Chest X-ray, AP view. Patient: 15 years old, sex M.
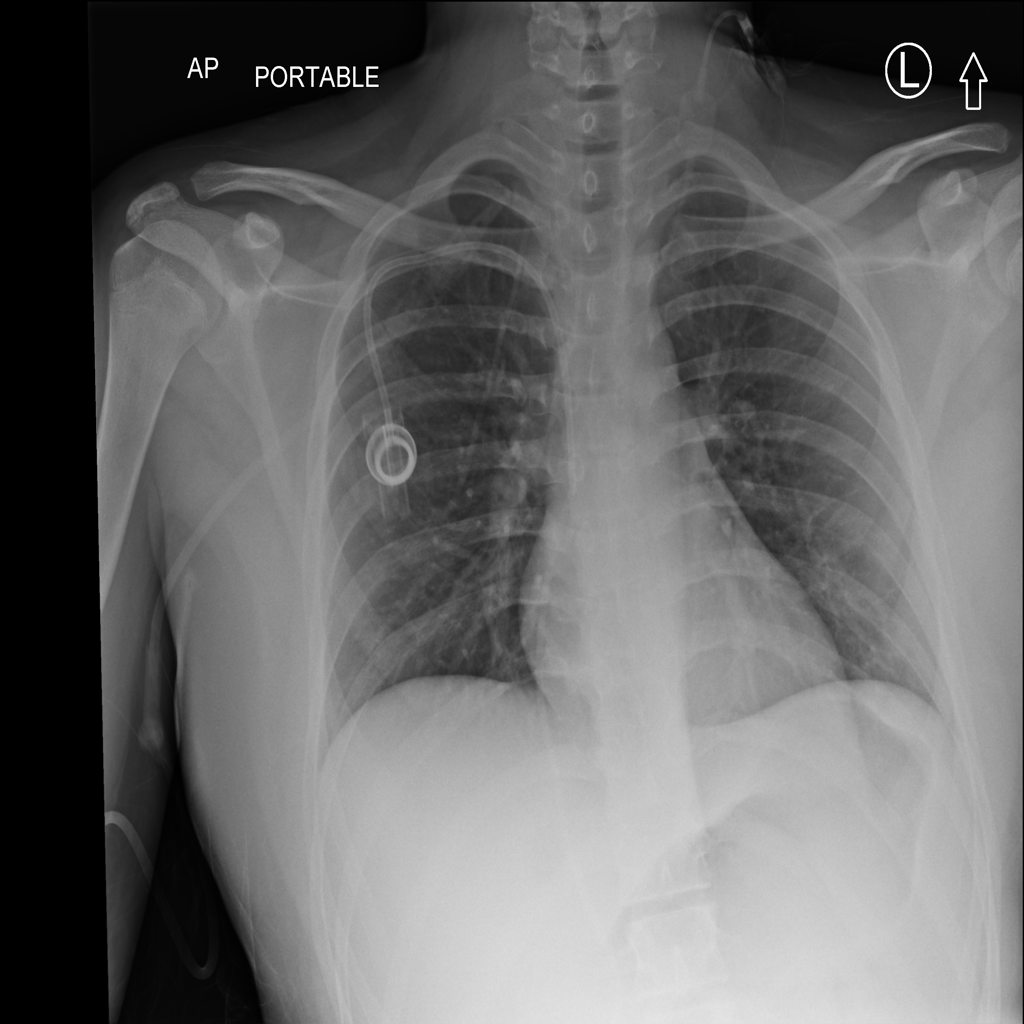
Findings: No Finding